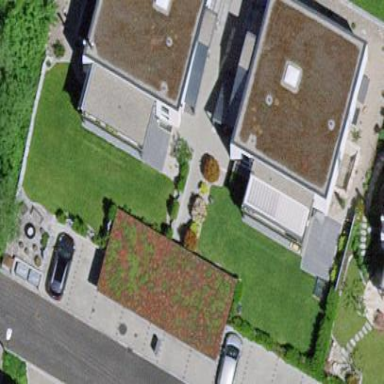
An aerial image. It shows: Carport building.